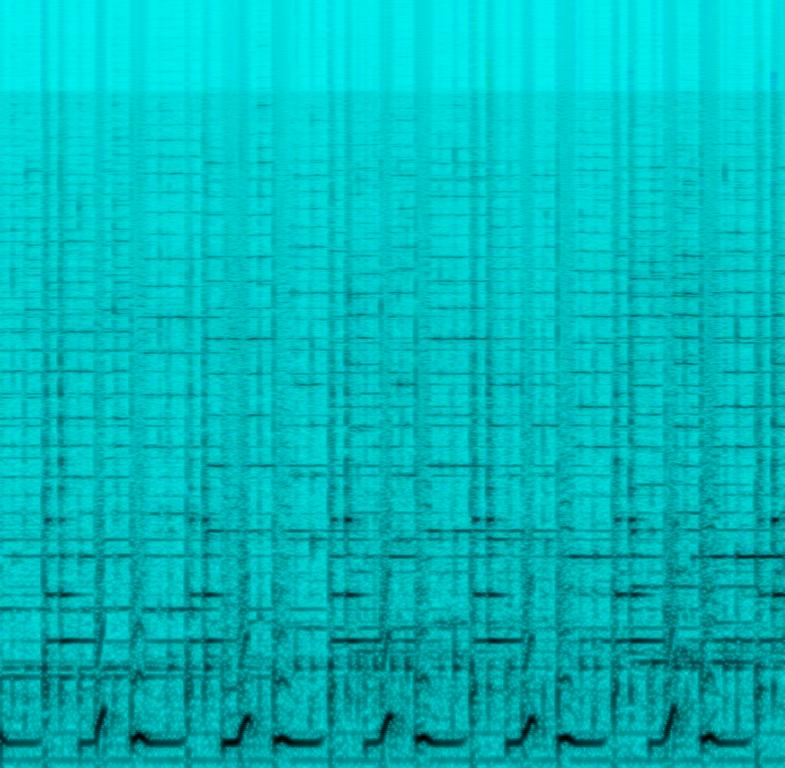
This recording contains a dulcimer playing a melody along with loud tablas playing a lot of deep hits that are overloading the recording speakers. At the end a string sound comes underlining with long pad notes. This song may be playing in a live event.